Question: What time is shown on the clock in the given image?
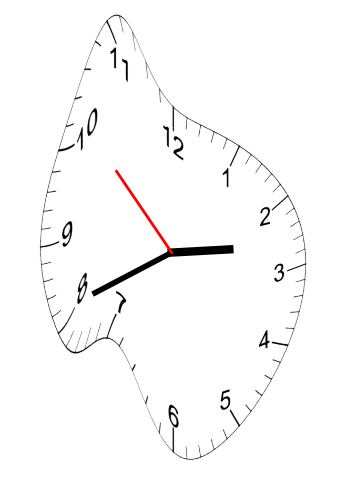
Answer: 02:40:52